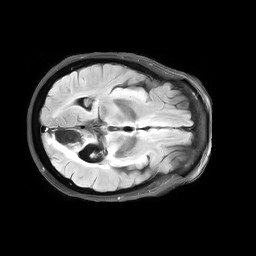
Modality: FLAIR
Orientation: axial
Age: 65
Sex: female
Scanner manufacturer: philips
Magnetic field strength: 3 T
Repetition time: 11 s
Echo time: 0.125 s